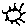
Label: sun